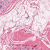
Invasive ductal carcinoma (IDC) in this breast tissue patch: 0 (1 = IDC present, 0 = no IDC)